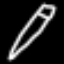
Label: pencil